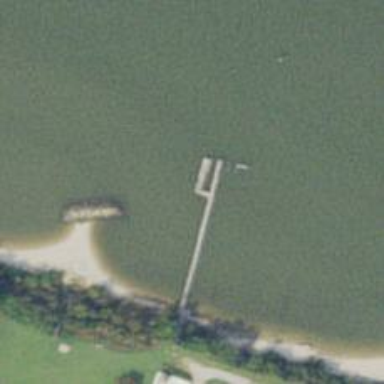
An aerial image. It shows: Man-made pier.